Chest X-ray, AP view. Patient: 58 years old, sex M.
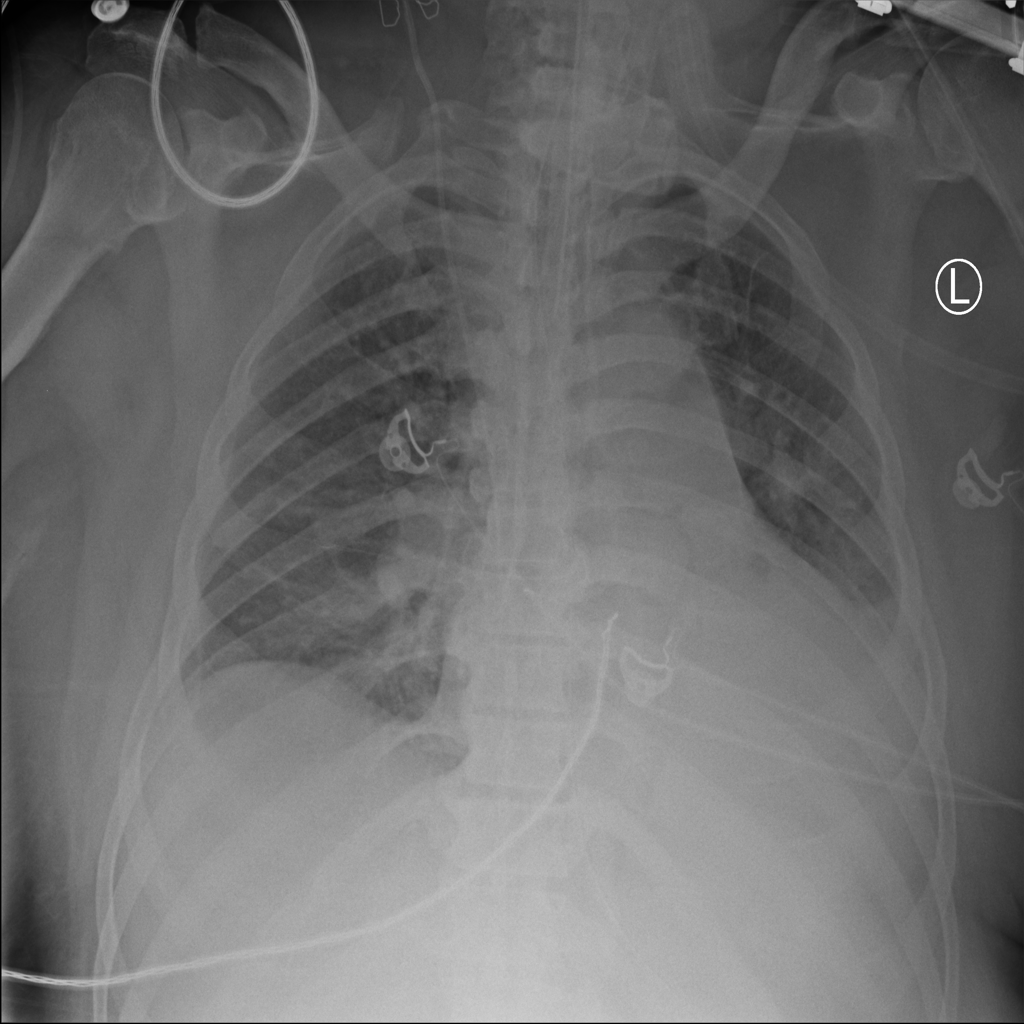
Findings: No Finding